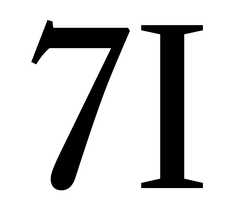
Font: LibreCaslonText_Regular